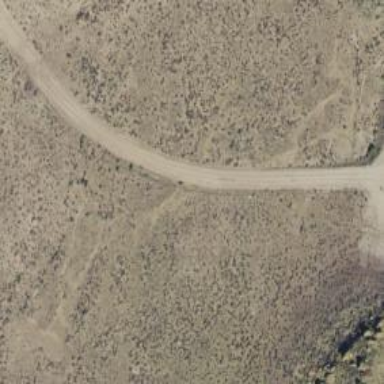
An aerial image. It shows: Service road.